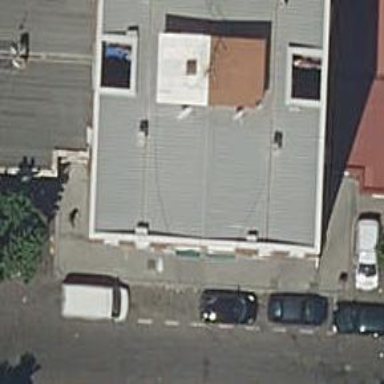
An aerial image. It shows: Convenience shop.